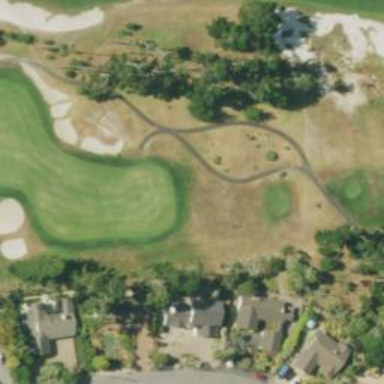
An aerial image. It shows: Service road designated as golf cart path.